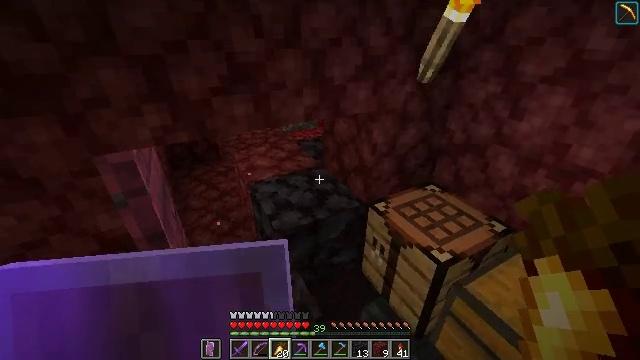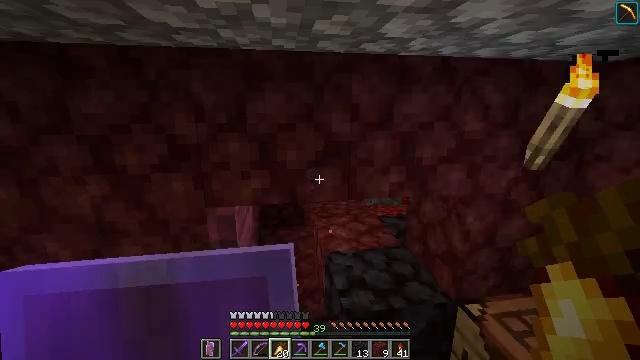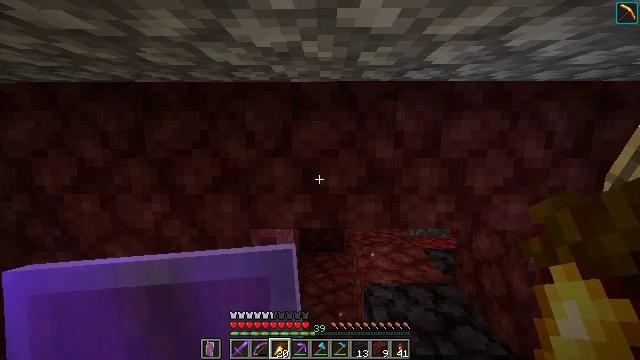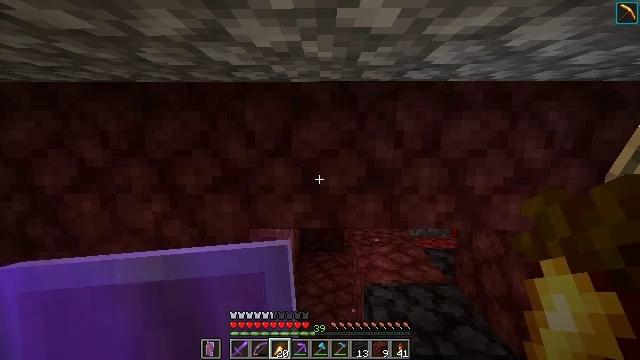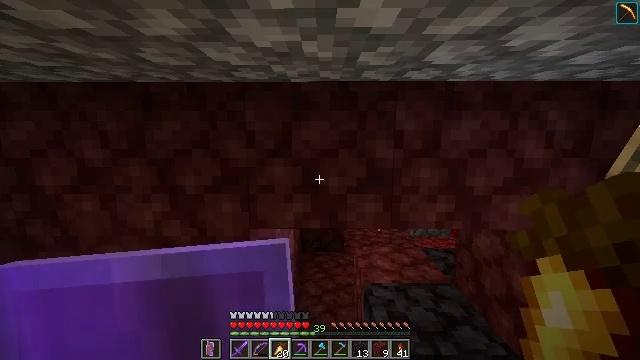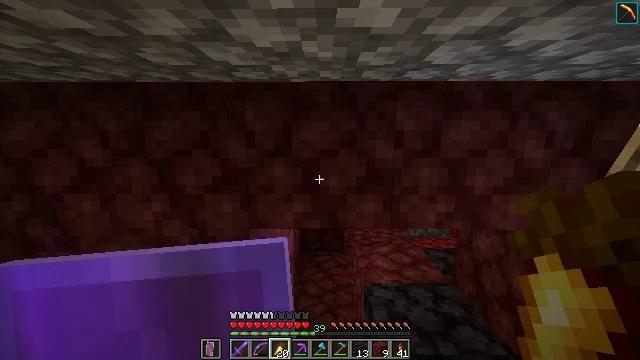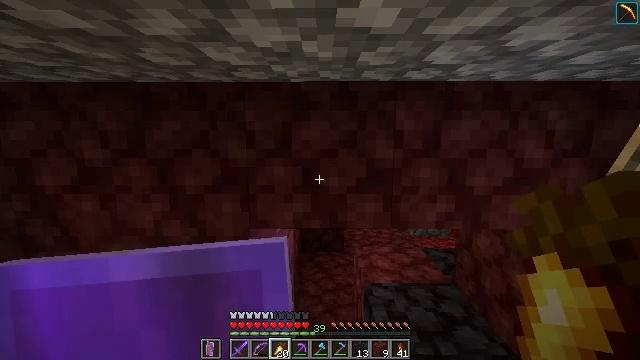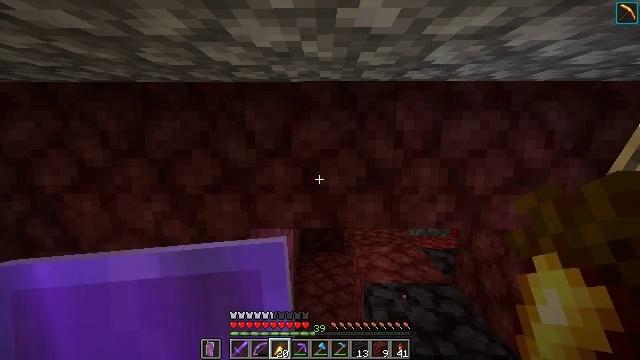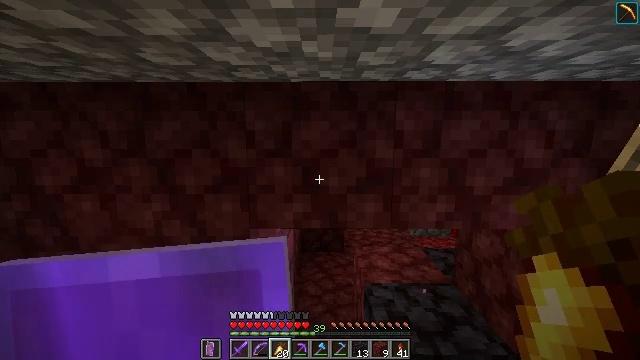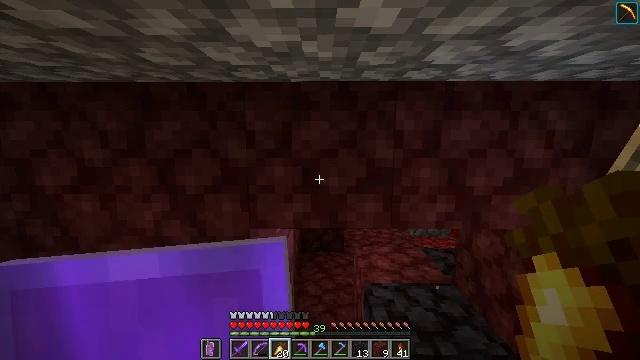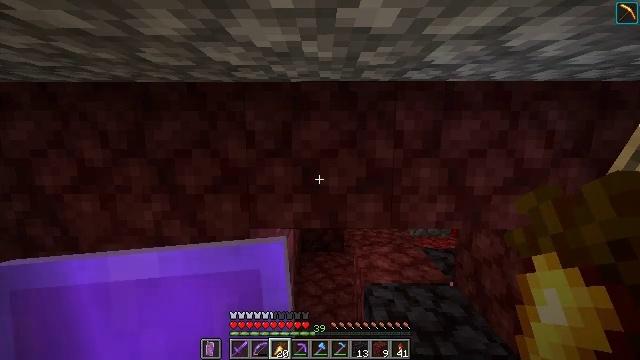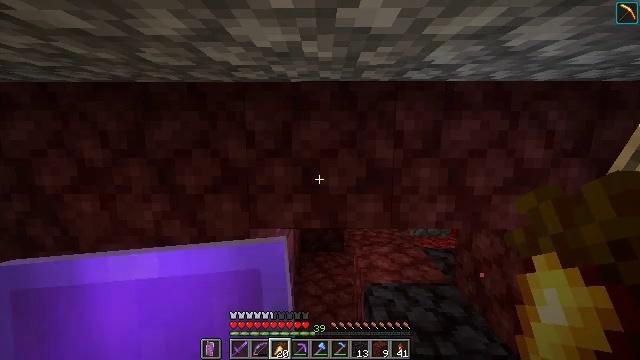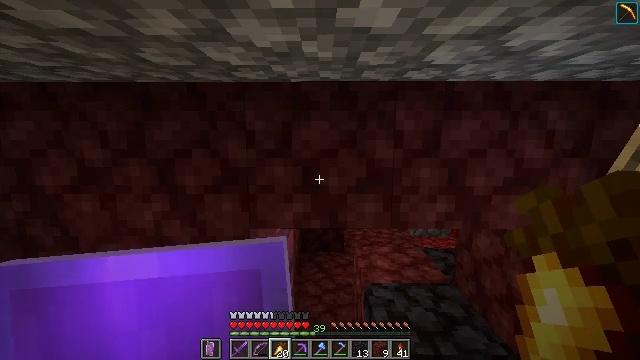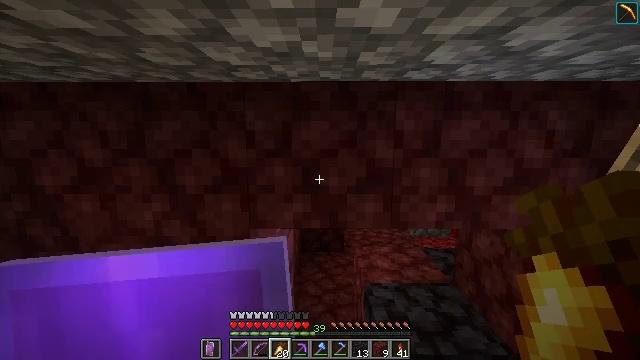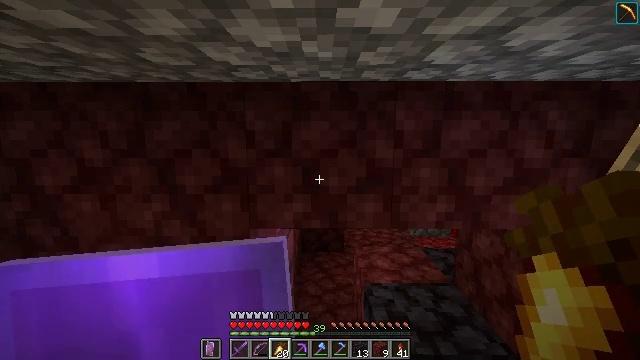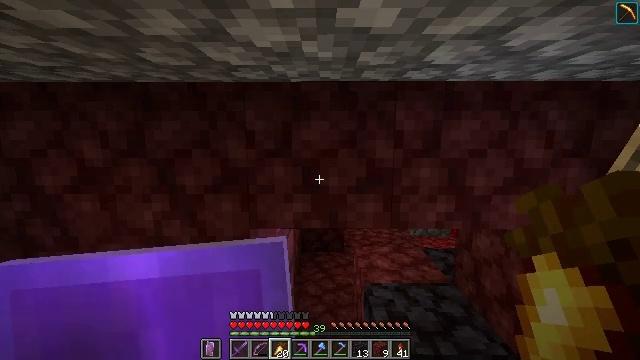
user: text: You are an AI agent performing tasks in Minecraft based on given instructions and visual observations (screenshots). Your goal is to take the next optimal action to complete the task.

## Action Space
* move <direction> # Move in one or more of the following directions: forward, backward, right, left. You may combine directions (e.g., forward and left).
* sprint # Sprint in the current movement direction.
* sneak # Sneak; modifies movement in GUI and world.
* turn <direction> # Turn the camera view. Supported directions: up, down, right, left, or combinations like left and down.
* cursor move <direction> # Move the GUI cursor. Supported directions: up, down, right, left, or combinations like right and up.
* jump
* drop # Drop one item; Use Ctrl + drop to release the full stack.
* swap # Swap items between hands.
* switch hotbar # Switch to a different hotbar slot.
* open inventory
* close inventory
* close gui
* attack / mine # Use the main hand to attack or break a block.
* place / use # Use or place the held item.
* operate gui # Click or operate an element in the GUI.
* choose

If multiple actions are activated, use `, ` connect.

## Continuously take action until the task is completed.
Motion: motion action
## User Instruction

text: Attack the nether wart block to break it.
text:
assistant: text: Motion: turn left and up
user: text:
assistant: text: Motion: turn left and up
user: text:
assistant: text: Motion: no_op
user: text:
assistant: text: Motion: no_op
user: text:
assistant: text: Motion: no_op
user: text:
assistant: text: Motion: no_op
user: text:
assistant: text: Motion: no_op
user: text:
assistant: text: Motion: no_op
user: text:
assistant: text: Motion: no_op
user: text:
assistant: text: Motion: no_op
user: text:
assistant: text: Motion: no_op
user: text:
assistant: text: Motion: no_op
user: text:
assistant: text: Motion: no_op
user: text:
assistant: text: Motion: no_op
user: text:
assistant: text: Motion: no_op
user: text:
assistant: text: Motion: no_op
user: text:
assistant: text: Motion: no_op
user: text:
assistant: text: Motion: no_op
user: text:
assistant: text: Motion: no_op
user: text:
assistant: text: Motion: no_op
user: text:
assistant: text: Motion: no_op
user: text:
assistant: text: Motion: no_op
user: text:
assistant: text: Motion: no_op
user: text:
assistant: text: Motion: no_op
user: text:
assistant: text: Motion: no_op
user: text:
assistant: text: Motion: no_op
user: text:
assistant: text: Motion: no_op
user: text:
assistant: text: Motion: no_op
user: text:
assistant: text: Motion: no_op
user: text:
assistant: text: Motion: no_op